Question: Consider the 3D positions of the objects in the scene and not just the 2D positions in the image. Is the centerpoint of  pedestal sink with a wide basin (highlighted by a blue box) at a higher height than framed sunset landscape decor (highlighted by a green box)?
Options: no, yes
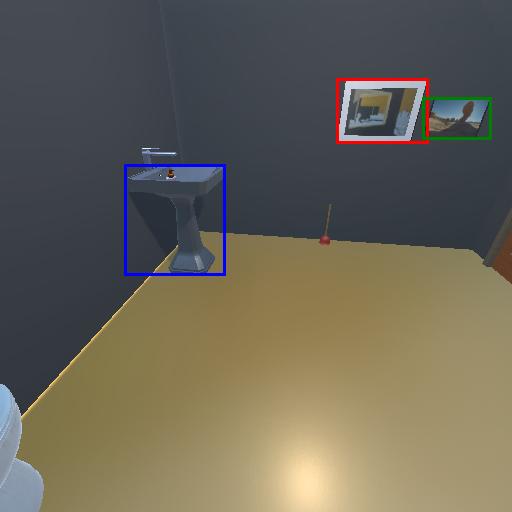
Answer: no